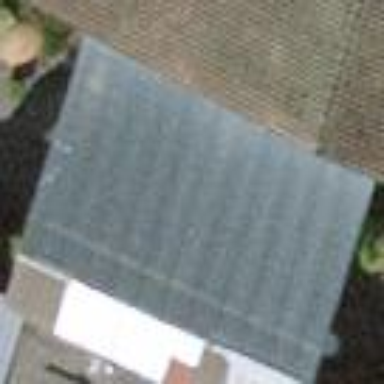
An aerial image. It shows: View of roof of building.